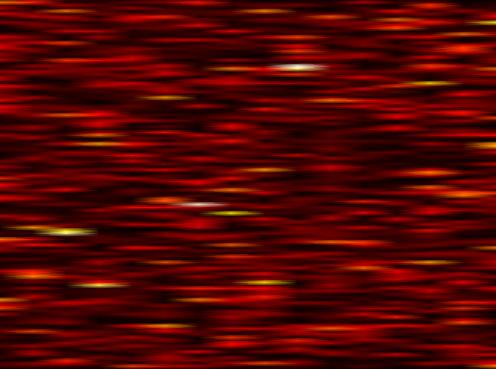
Label: FOFDM